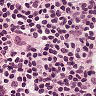
Metastatic tissue present: no